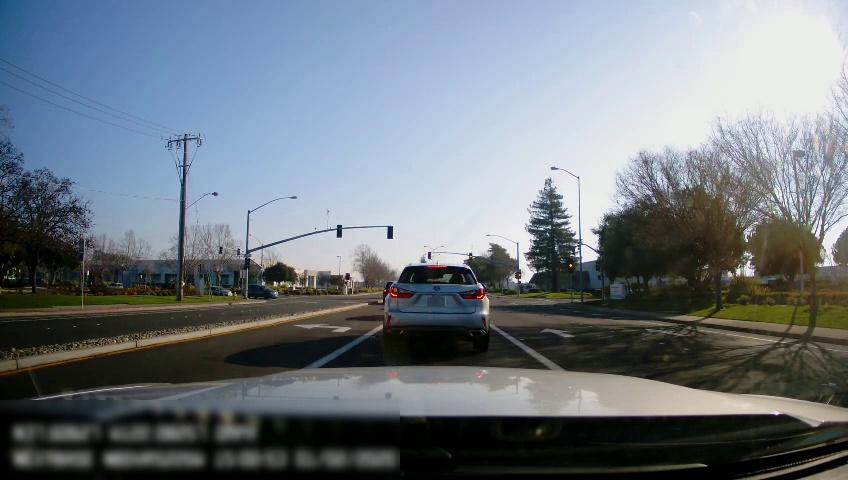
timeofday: Day
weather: Sunny
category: Drivable Space
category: Drivable Space
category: Vehicles | SUV
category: Vehicles | SUV
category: Vehicles | SUV
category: Vehicles | Car
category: Lanes | Current Lane
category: Lanes | Alternate Lane
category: Lanes | Current Lane
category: Lanes | Alternate Lane